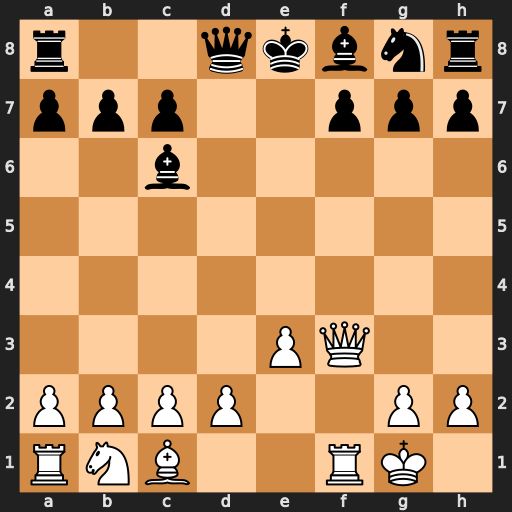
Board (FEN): r2qkbnr/ppp2ppp/2b5/8/8/4PQ2/PPPP2PP/RNB2RK1
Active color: w
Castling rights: kq
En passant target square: -
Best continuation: Qxf7#